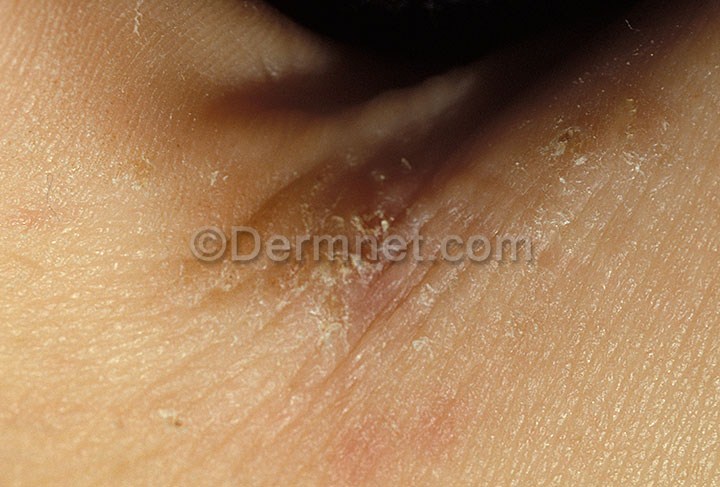
Disease: Scabies Lyme Disease and other Infestations and Bites